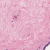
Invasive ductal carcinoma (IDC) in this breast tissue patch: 0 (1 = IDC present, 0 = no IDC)